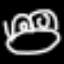
Label: frog